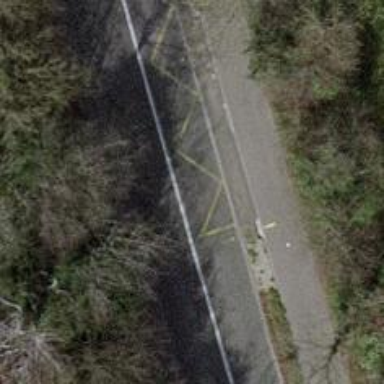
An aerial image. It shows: Marked road crossing with traffic calming table.